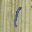
Label: 1